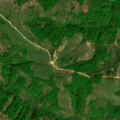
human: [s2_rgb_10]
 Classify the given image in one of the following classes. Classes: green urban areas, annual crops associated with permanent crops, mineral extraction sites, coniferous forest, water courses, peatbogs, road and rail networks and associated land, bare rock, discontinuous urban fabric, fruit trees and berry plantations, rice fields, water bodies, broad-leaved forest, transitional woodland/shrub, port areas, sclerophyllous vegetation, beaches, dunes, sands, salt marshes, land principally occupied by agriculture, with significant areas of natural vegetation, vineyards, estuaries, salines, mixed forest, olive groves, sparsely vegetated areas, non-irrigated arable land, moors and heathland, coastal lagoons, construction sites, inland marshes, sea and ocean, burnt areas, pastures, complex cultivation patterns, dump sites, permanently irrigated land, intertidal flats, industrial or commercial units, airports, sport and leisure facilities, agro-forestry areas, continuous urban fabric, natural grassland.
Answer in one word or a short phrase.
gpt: complex cultivation patterns, land principally occupied by agriculture, with significant areas of natural vegetation, broad-leaved forest